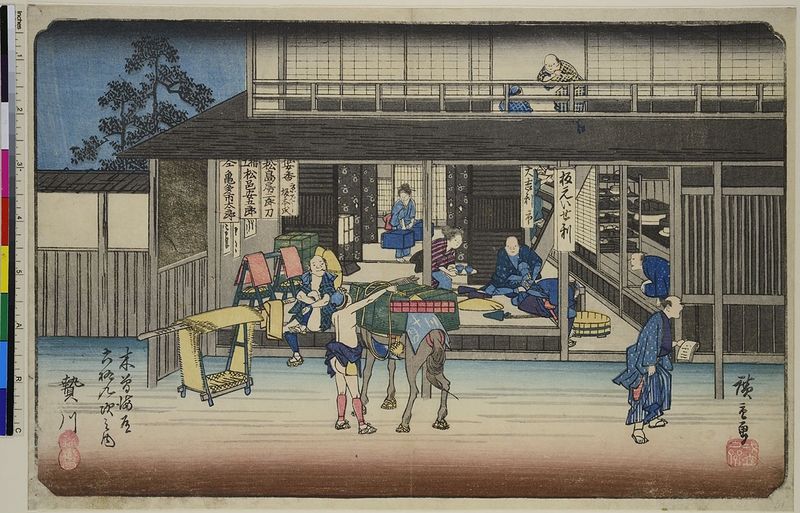
Titel: Niekawa, Blatt 34 aus der Serie: Die 69 Stationen des Kisokaido
Künstler: Utagawa Hiroshige
Standort: Hamburg
Institution: Museum für Kunst und Gewerbe Hamburg
Schlagwörter: nackt, männer, haus, pferd, balkon, holzschnitt, japan, pause, rast, geländer, druckgraphik, druckgrafik, china, entspannung, zeit, reisende, farbholzschnitt, tourismus, reisen, erholung, pilger, reittiere, lasttiere, fernost, edo, einkehr, reproduktionen, rasthaus, druckerzeugnisse, ukiyo, reisegepäck, gepäck, jemandem zu trinken geben